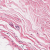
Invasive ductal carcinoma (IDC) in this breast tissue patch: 0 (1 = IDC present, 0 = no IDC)